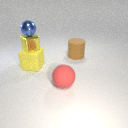
small yellow metal cube below small blue metal sphere